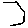
Label: hexagon